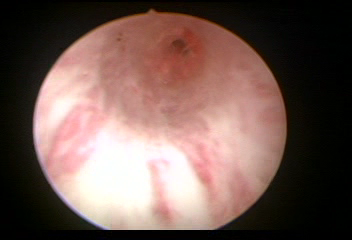
Modality: WLC
Class: Normal mucosa
Bladder cancer association: No